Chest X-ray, PA view. Patient: 41 years old, sex F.
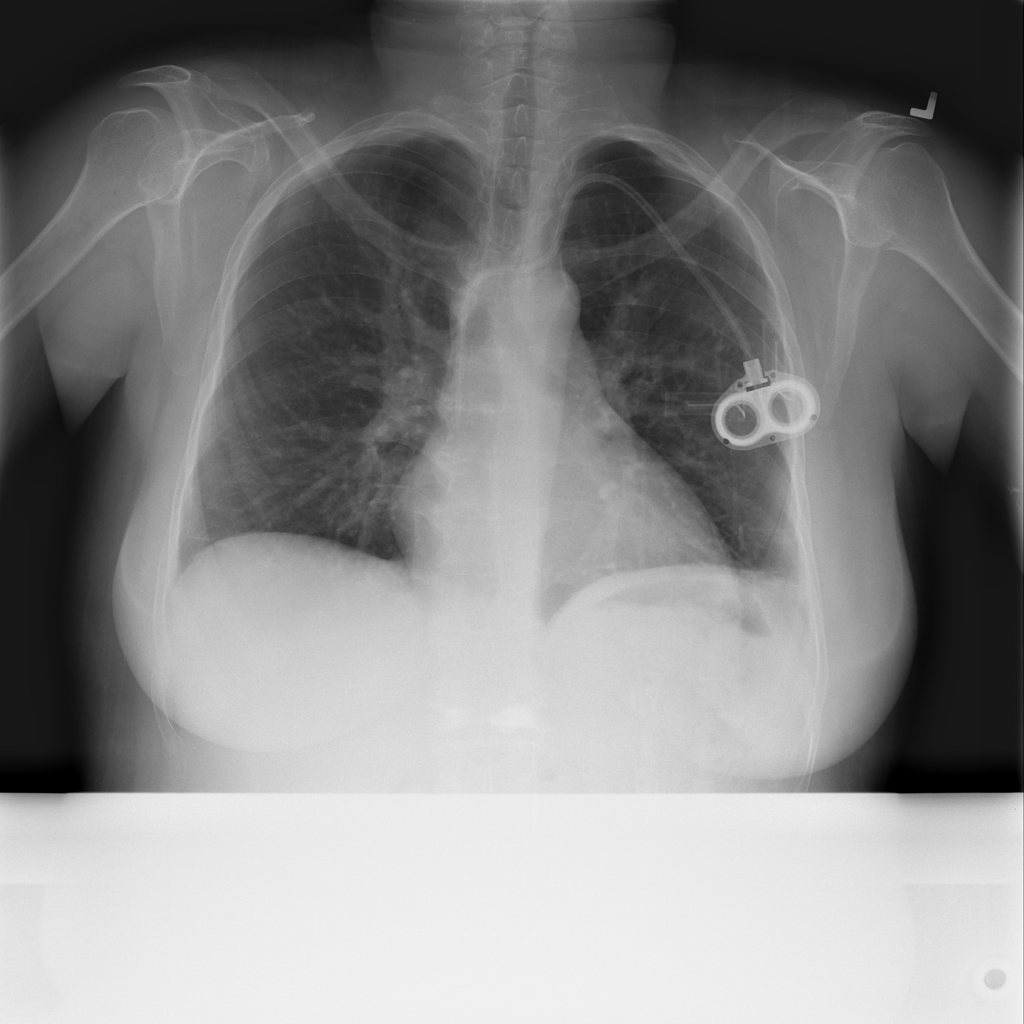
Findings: No Finding